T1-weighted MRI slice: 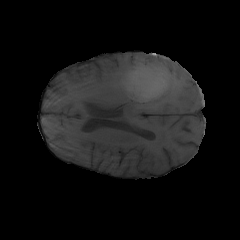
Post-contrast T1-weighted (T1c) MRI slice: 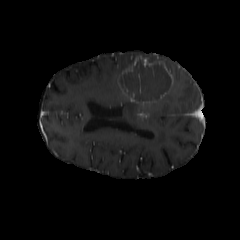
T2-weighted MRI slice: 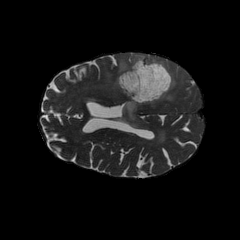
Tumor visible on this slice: yes